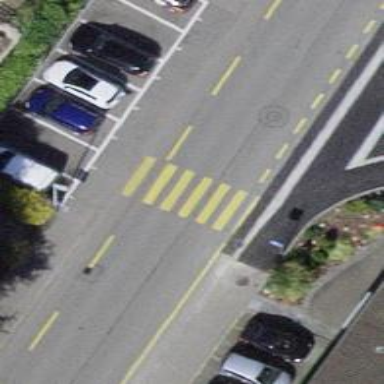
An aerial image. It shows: Residential road with designated cycle lane.